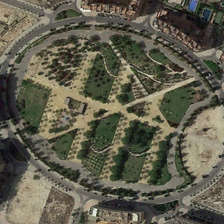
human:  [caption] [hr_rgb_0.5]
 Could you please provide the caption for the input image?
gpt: many buildings are around a oval square with many green trees .

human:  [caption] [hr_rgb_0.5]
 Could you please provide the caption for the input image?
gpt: many buildings are around a oval square with many green trees .

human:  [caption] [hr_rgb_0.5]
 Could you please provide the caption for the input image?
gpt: many buildings are around a oval square with many green trees .

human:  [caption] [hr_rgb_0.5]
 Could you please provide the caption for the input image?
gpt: many buildings are around a oval square with many green trees .

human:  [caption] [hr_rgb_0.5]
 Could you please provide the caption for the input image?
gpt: many buildings are around a oval square with many green trees .